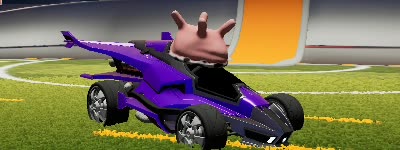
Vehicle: aftershock